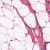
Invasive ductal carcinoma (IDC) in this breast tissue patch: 0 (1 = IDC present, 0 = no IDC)